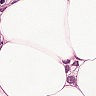
Metastatic tissue present: yes